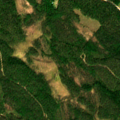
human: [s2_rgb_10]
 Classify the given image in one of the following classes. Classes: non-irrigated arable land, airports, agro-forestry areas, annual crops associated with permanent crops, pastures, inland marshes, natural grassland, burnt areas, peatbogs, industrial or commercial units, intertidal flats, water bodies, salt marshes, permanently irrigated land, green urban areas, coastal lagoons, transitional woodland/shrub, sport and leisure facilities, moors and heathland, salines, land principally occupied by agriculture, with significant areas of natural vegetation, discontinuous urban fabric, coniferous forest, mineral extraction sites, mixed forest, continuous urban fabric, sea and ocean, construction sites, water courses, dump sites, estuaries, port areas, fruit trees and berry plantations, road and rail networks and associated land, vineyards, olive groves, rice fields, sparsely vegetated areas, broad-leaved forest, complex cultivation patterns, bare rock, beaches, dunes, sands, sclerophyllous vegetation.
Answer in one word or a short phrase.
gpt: coniferous forest, mixed forest, transitional woodland/shrub